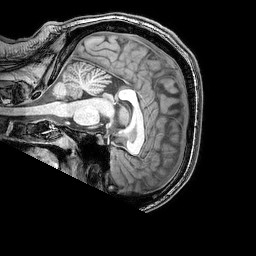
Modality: T1w
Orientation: sagittal
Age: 25
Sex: male